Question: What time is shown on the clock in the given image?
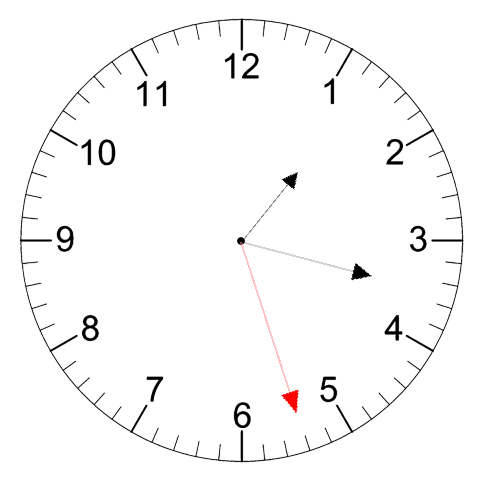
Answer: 01:17:27